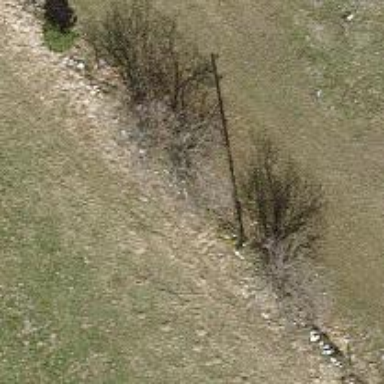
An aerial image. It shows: Power pole.